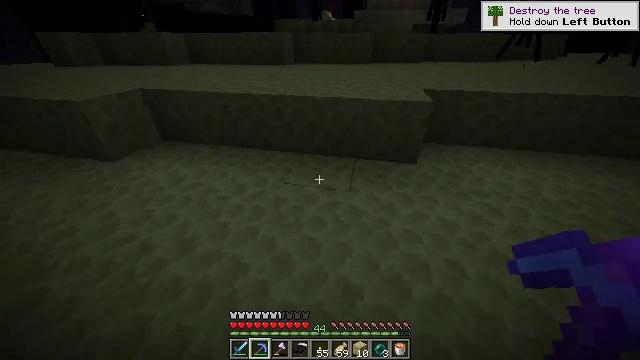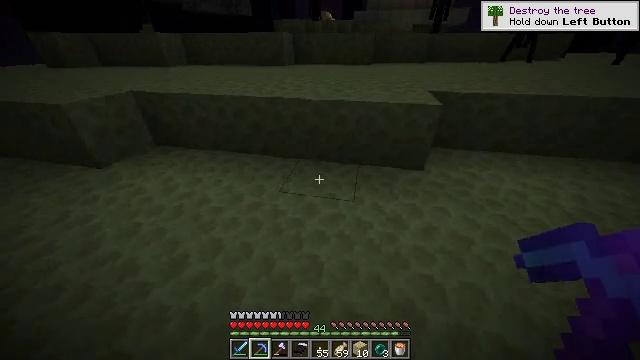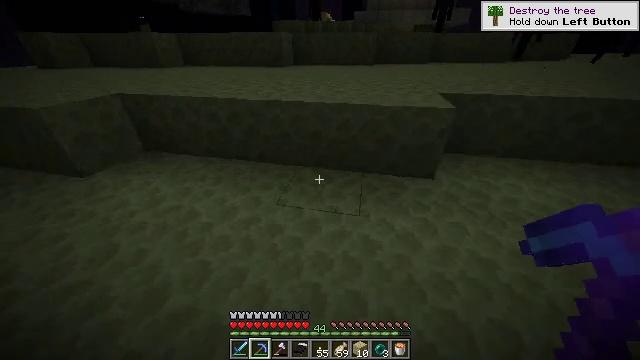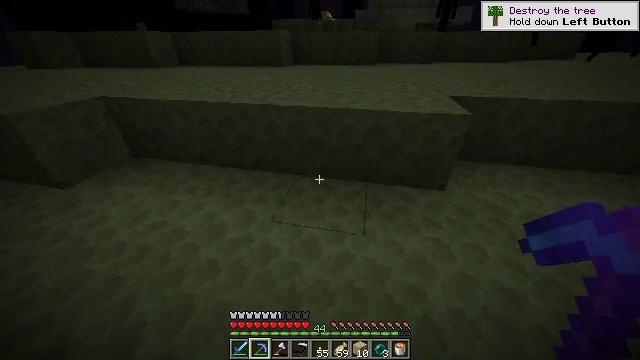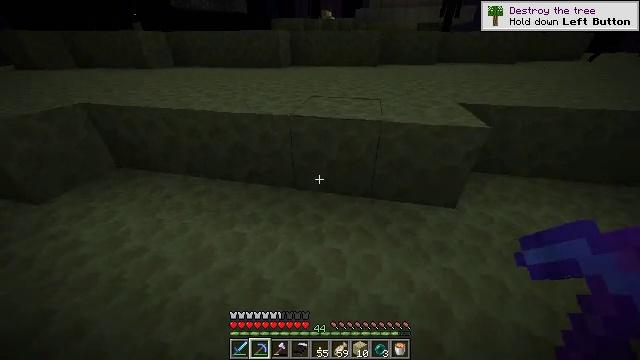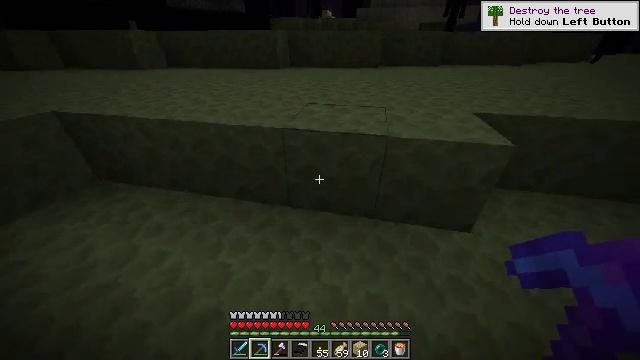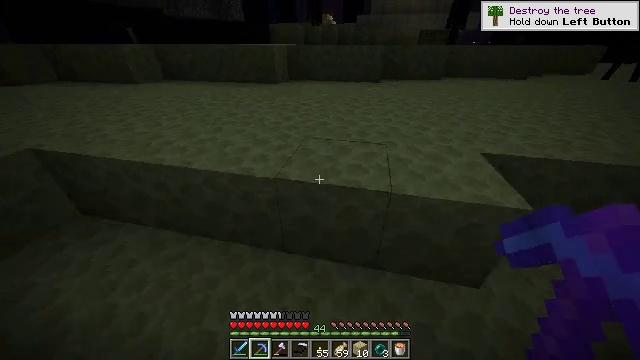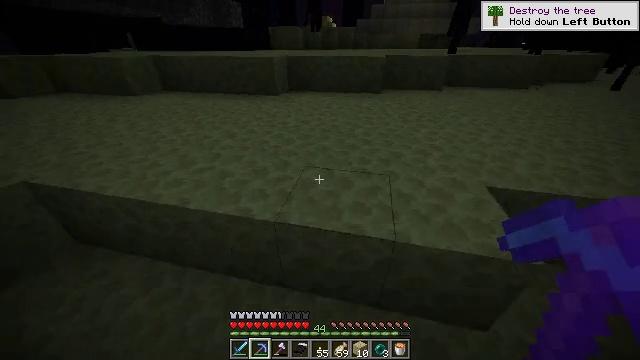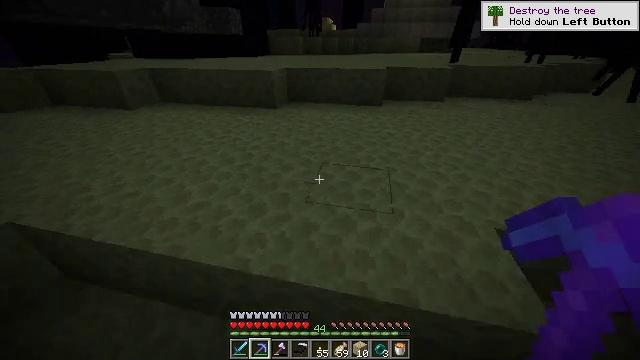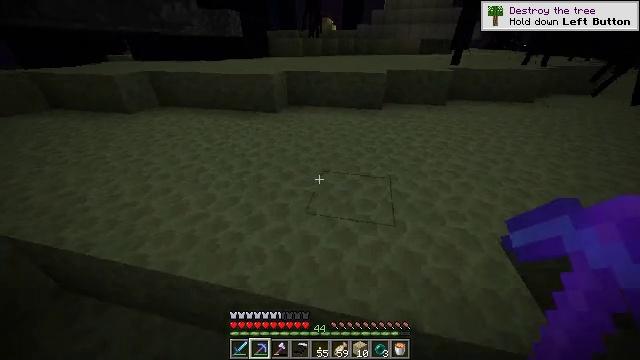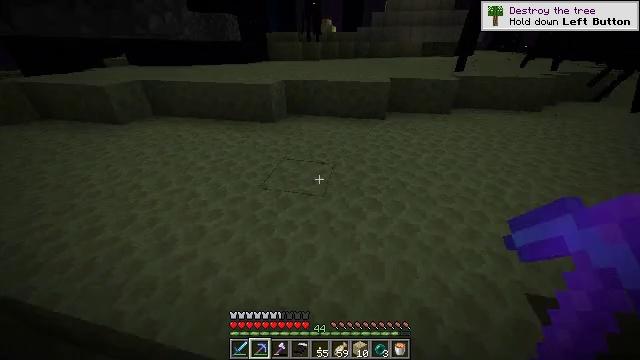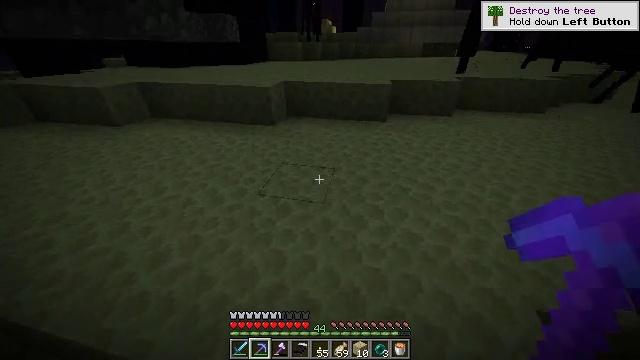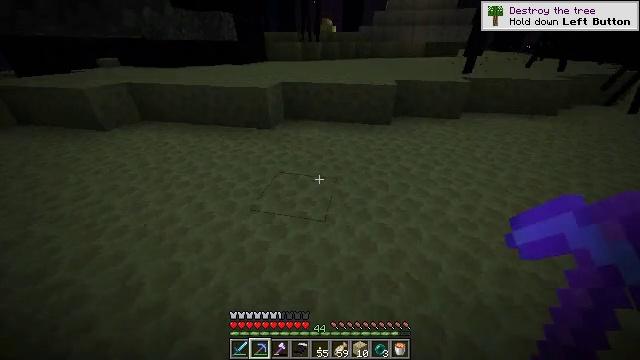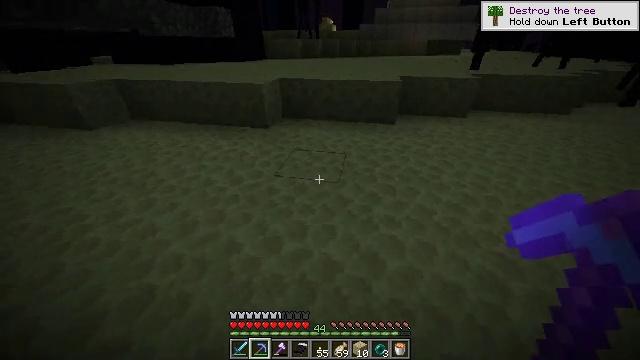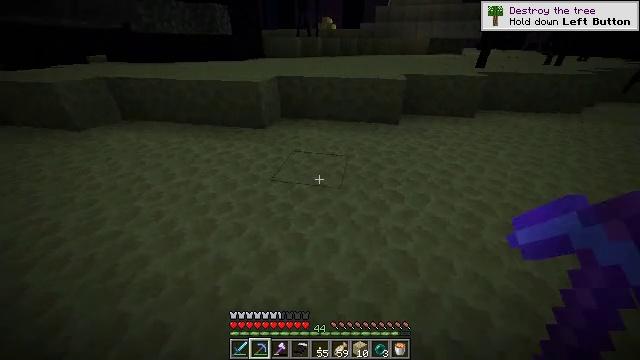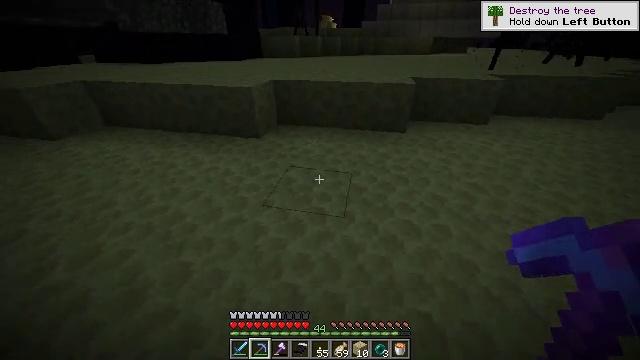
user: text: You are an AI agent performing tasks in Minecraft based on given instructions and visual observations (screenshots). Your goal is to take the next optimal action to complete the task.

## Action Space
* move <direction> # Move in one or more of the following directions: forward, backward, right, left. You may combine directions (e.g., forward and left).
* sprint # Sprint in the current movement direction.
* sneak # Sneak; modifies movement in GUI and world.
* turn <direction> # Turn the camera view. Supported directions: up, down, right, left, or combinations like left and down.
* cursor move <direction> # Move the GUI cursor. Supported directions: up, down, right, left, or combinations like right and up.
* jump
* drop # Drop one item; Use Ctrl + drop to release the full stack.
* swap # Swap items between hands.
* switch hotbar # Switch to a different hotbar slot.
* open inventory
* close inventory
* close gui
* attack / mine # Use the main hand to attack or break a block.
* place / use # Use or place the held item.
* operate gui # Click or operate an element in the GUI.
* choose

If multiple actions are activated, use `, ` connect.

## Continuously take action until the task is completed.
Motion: motion action
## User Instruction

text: Mine end stone bricks.
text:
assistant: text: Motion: move forward
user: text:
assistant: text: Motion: move forward
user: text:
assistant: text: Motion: move forward
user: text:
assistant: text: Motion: move forward
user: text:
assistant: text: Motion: move forward
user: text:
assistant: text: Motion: move forward, jump
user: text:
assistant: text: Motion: move forward, jump
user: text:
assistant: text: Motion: move forward, jump
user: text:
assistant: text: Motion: move forward, jump
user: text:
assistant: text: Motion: move forward, jump
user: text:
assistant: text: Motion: move forward
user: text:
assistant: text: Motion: move forward
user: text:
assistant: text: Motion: move forward
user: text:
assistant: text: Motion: move forward
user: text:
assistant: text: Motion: move forward
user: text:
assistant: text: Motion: move forward
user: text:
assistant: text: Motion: move forward
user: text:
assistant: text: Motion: move forward
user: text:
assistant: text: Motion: move forward
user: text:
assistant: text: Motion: move forward
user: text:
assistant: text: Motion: move forward
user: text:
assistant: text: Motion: move forward
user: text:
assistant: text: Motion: move forward
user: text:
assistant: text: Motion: move forward
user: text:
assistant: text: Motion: move forward
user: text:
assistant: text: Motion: move forward
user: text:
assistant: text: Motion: move forward, jump
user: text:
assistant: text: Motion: move forward, jump
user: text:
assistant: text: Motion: move forward, jump
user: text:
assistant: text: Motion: move forward, jump